一年级 · 逻辑题
( 8 分 ) 我会连。

住在第 3 层

住在最下面

住在最上面

住在第 2 层
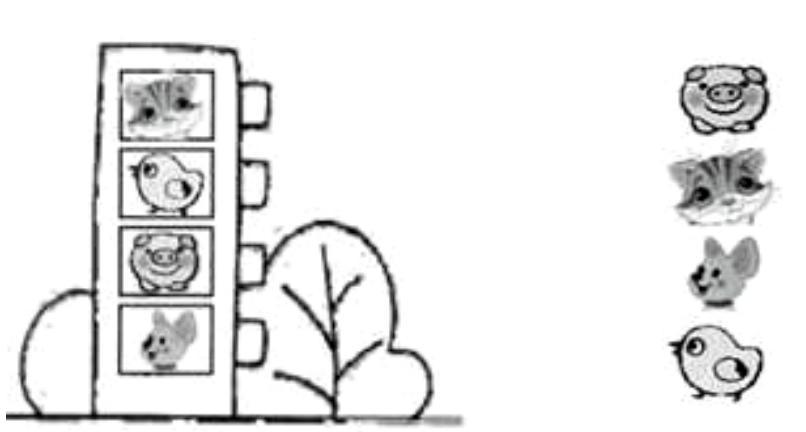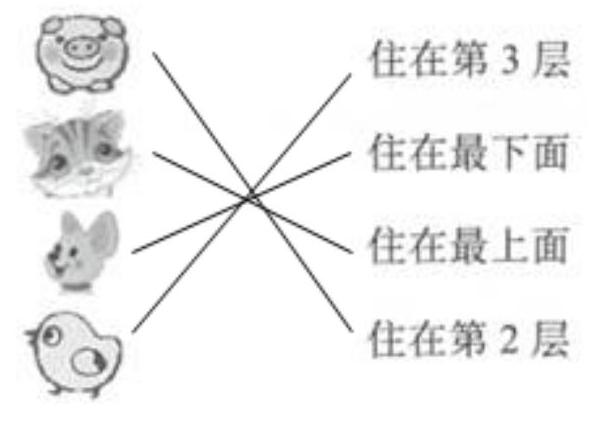
答案: 解